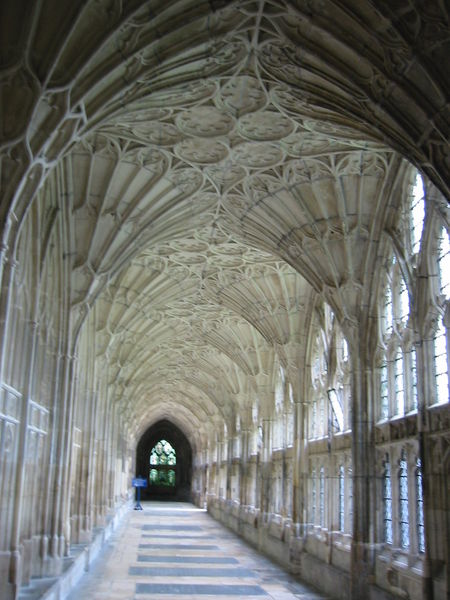
Titel: Kathedrale von Gloucester
Standort: Gloucester, Kathedrale (EU - GB)
Schlagwörter: weiß, fenster, pfeiler, gebäude, architektur, stein, kirche, innen, gotik, relief, perspektive, ornamente, foto, bögen, gang, gewölbe, rippen, flur, farbfoto, rosette, seitenschiff, spitzbogen, keuzgang, maßwerk, saulen, halbsäule, netzartig, verzieherung